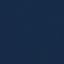
Land use / land cover: SeaLake